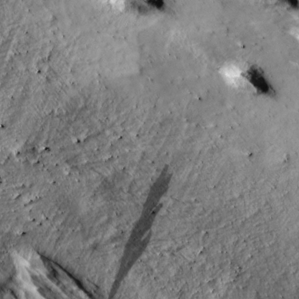
Label: non_frost